Question: Hopefully an easy one to solve. See image below, I cant get the toggle switch to align horizontally inline with the bootstrap buttons. I have some suspicions it may be to do with the css of this custom toggle switch. Nothing I've tried within the code on the razor page is having any affect. thx

Razor Page Code:
'''
<div class="container" style="margin-top: 2em">
<div class="row align-items-center">
<div class="col-sm">
<div class="onoffswitch">
<input type="checkbox" name="onoffswitch" class="onoffswitch-checkbox" id="myonoffswitch">
<label class="onoffswitch-label" for="myonoffswitch">
<span class="onoffswitch-inner"></span>
<span class="onoffswitch-switch"></span>
</label>
</div>
</div>
<div class="col-sm">
<button type="button" class="btn btn-secondary">
Button
<i class="fas fa-play"></i>
</button>
</div>
<div class="col-sm">
<button type="button" class="btn btn-secondary">
Button
<i class="fas fa-play"></i>
</button>
</div>
</div>
'''
Custom CSS for Toggle Switch
'''
.onoffswitch {
position: relative;
width: 70px;
-webkit-user-select: none;
-moz-user-select: none;
-ms-user-select: none;
}
.onoffswitch-checkbox {
display: none;
}
.onoffswitch-label {
display: block;
overflow: hidden;
cursor: pointer;
border: 2px solid #999999;
border-radius: 0px;
}
.onoffswitch-inner {
display: block;
width: 200%;
margin-left: -100%;
transition: margin 0.3s ease-in 0s;
}
.onoffswitch-inner:before, .onoffswitch-inner:after {
display: block;
float: left;
width: 50%;
height: 24px;
padding: 0;
line-height: 20px;
font-size: 14px;
color: white;
font-family: Trebuchet, Arial, sans-serif;
font-weight: bold;
box-sizing: border-box;
border: 2px solid transparent;
background-clip: padding-box;
}
.onoffswitch-inner:before {
content: "ON";
padding-left: 5px;
background-color: #383B40;
color: #FFFFFF;
}
.onoffswitch-inner:after {
content: "OFF";
padding-right: 5px;
background-color: #383B40;
color: #999999;
text-align: right;
}
.onoffswitch-switch {
display: block;
width: 30px;
margin: 0px;
background: #FF0000;
position: absolute;
top: 0;
bottom: 0;
right: 40px;
transition: all 0.3s ease-in 0s;
}
.onoffswitch-checkbox:checked + .onoffswitch-label .onoffswitch-inner {
margin-left: 0;
}
.onoffswitch-checkbox:checked + .onoffswitch-label .onoffswitch-switch {
right: 0px;
background-color: #00FF00;
}
'''
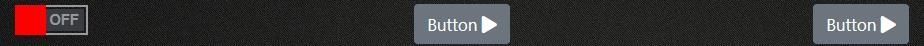
Answer: you can add to your toggle those two class from
'''
class="d-flex align-items-center"
'''
you can check more about it here in <URL>
after that edit your '.onoffswitch-label' from
'''
.onoffswitch-label {
display: block;
overflow: hidden;
cursor: pointer;
border: 2px solid #999999;
border-radius: 0px;
}
'''
to
'''
.onoffswitch-label {
display: block;
overflow: hidden;
cursor: pointer;
border: 2px solid #999999;
border-radius: 0px;
margin: 0;
}
'''